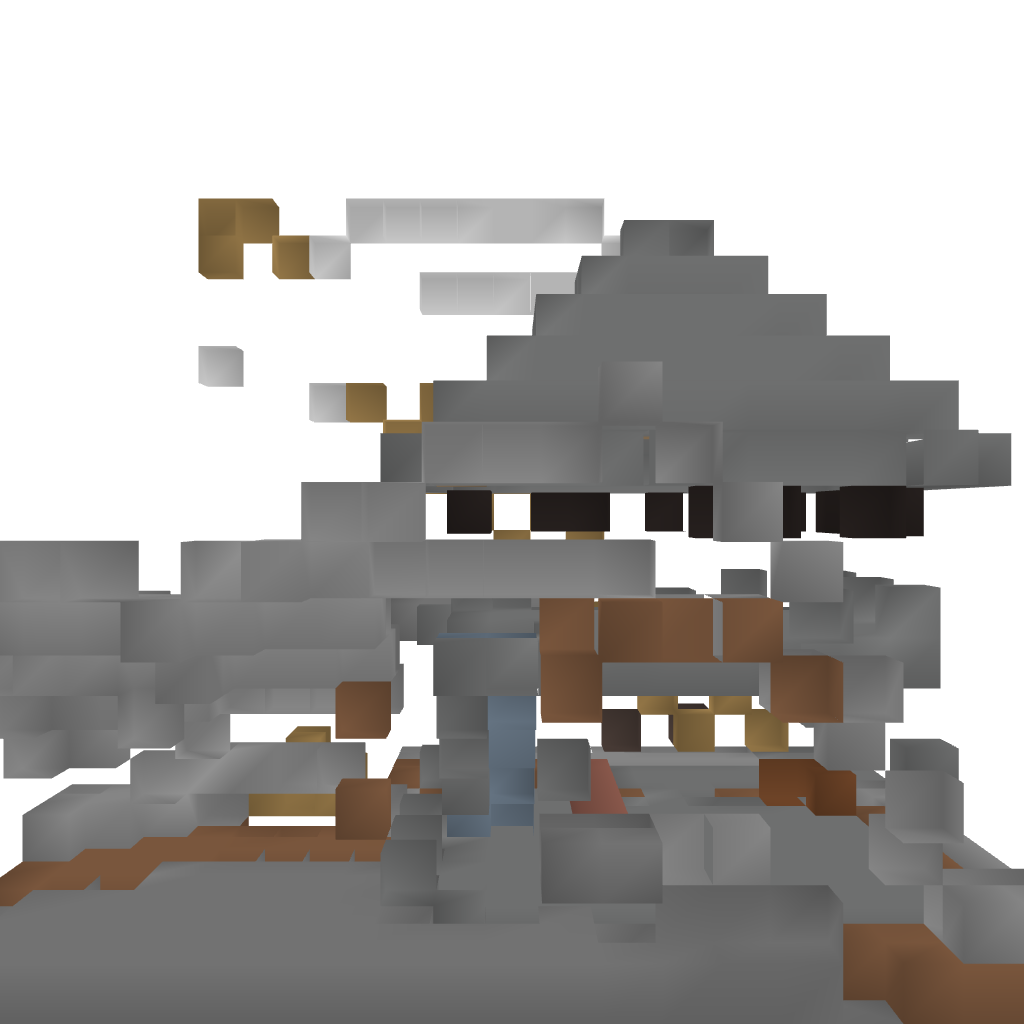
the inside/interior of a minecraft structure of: admin shoppe